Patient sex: F
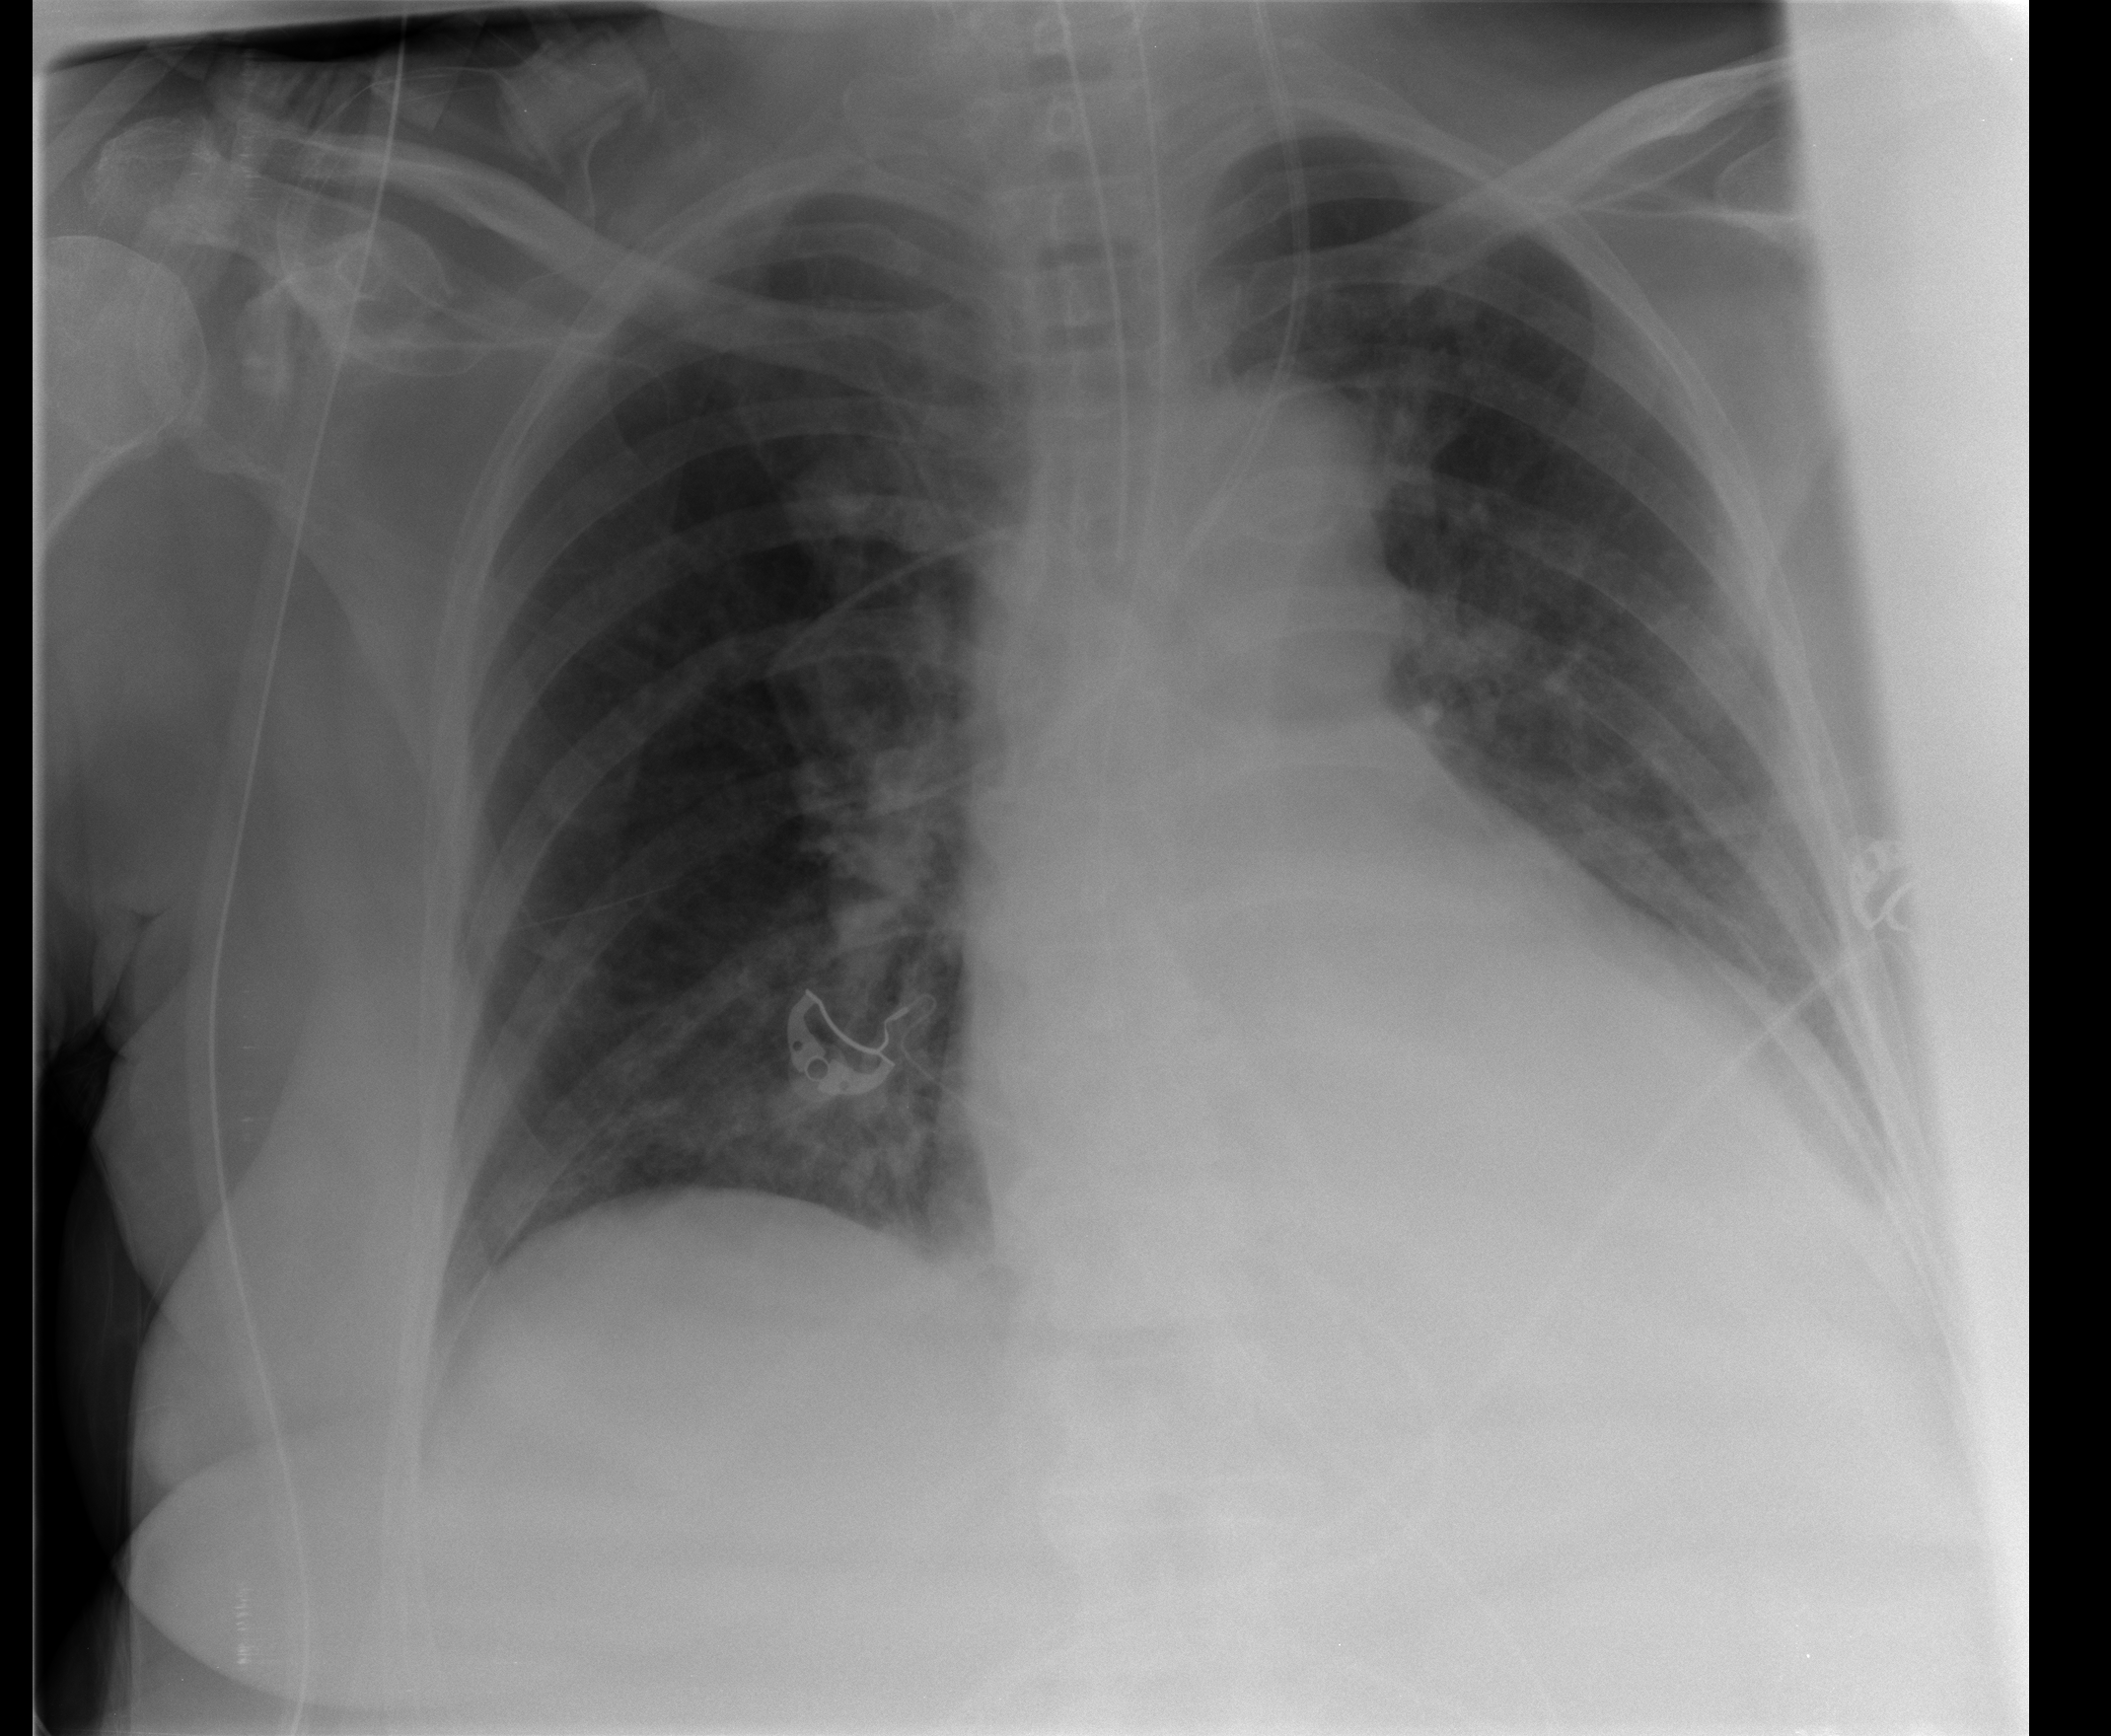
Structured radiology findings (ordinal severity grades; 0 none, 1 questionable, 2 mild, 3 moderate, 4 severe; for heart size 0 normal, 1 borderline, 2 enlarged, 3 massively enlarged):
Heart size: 2
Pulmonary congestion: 0
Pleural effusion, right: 0
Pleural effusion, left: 1
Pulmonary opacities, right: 2
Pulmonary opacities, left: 1
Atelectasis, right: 2
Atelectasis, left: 2